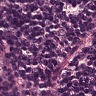
Metastatic tissue present: no